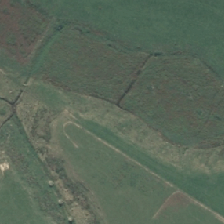
Land cover: herbaceous_freshwater_vege